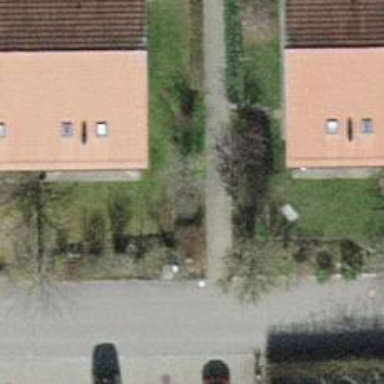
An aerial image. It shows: Urban tree adds touch of nature to the surroundings.